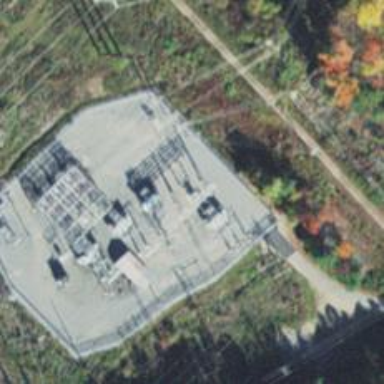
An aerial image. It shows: Switch used for power control.